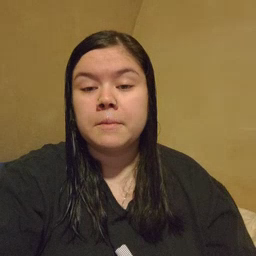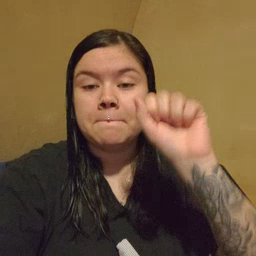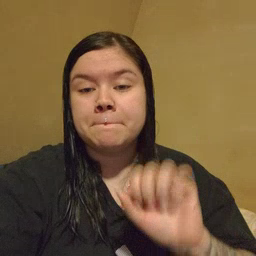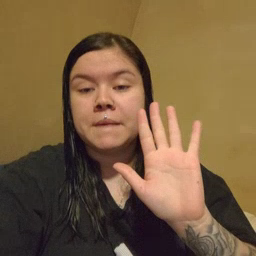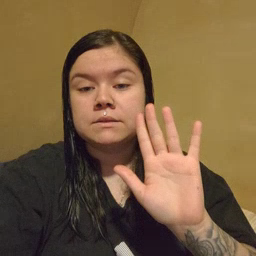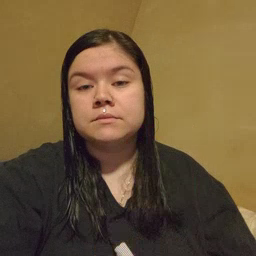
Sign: mitten